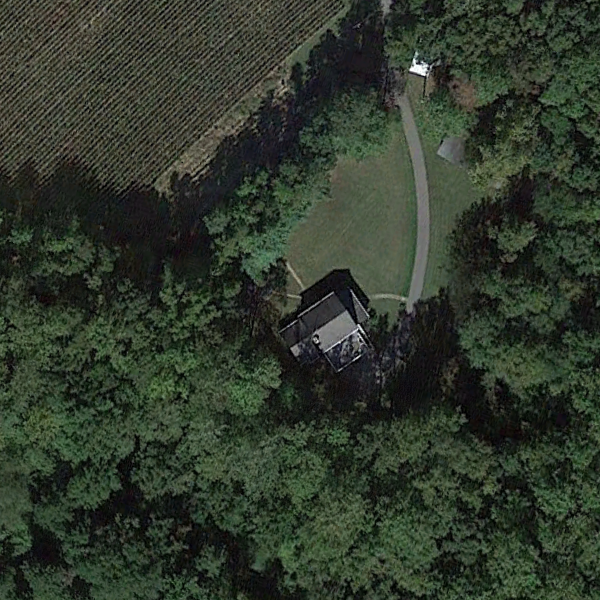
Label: SparseResidential